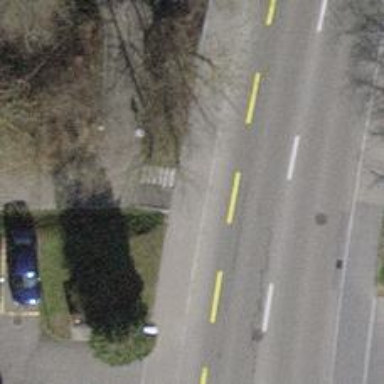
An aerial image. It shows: Sidewalk.